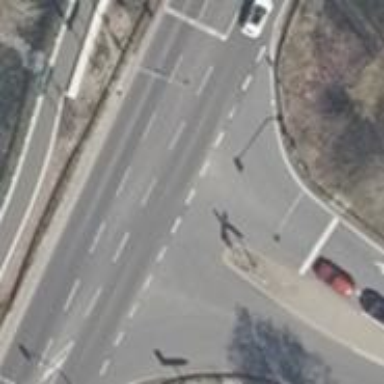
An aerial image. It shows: Secondary road with asphalt surface.